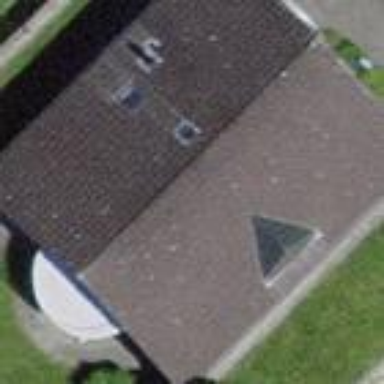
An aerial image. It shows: Gabled roofed house.